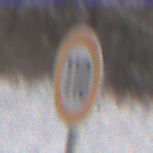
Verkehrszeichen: Geschwindigkeit110
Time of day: MorningAfternoon
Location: Outdoor (Nature)
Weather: PartlyCloudy
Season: Winter
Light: Natural